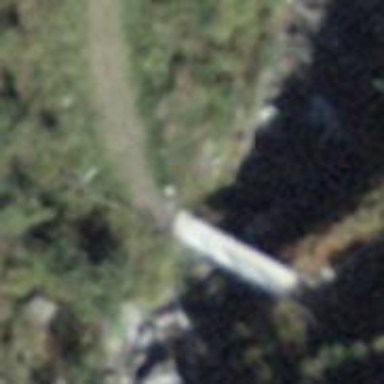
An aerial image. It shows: Metal-surfaced path bridge.